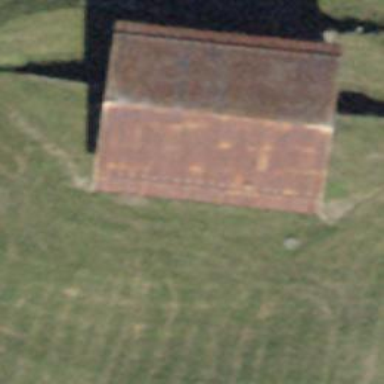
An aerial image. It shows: Shed building.